Field crop: maize
Growth stage: 2
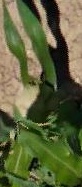
Species: maize